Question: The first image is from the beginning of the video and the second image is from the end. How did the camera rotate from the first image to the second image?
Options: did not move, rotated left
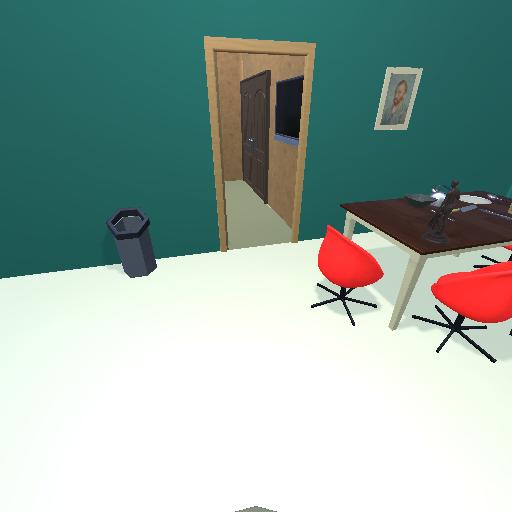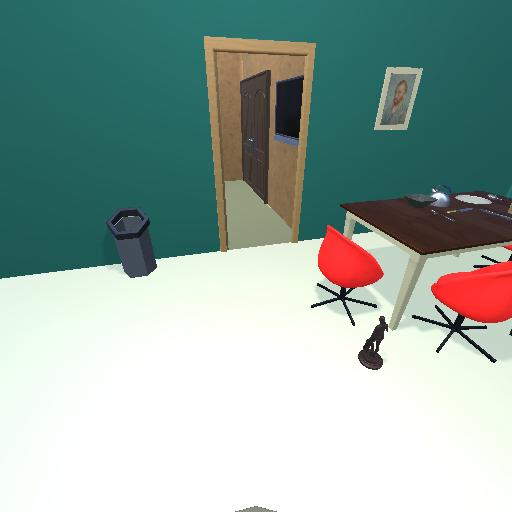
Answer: did not move